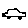
Label: car